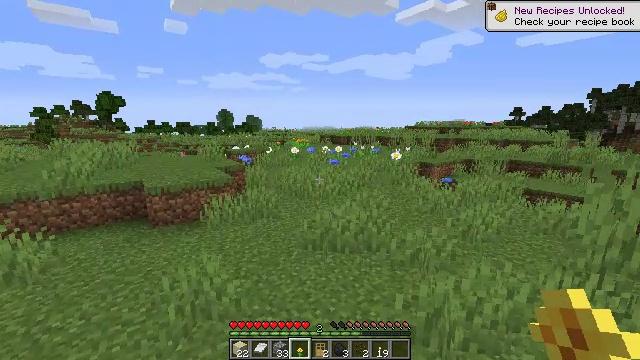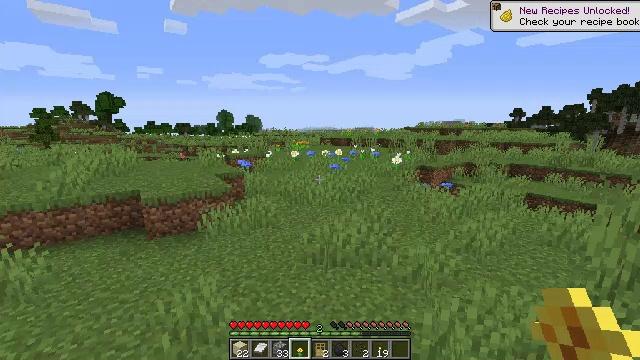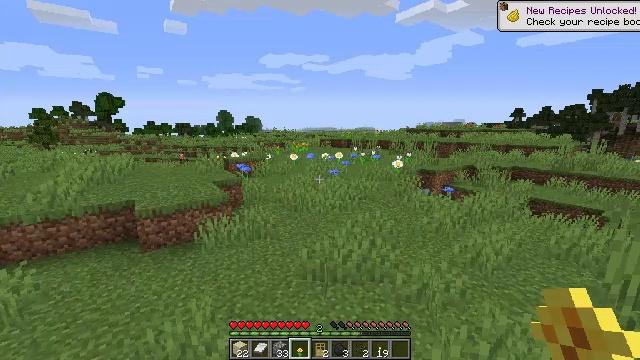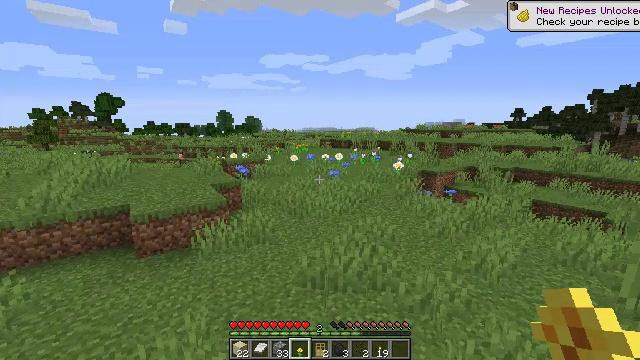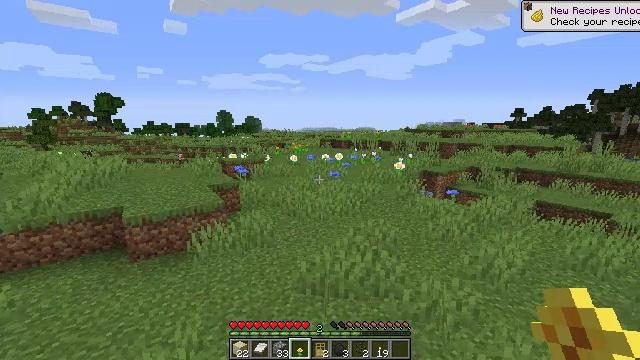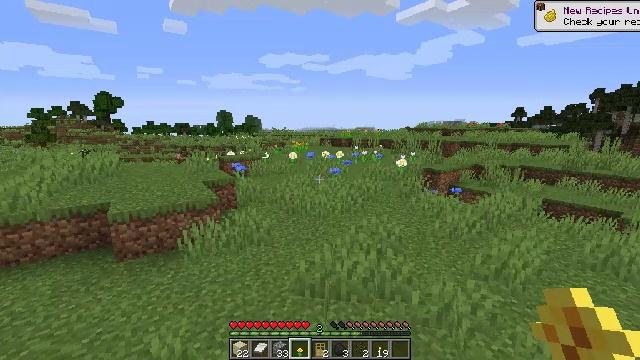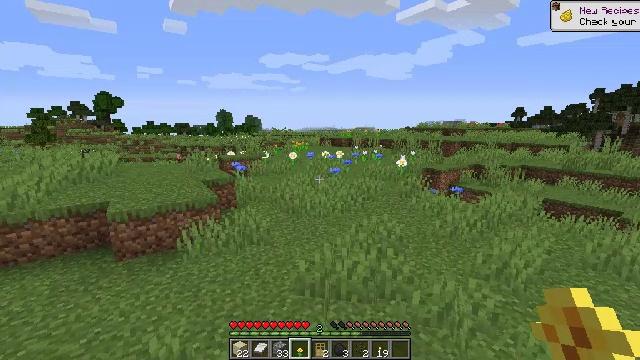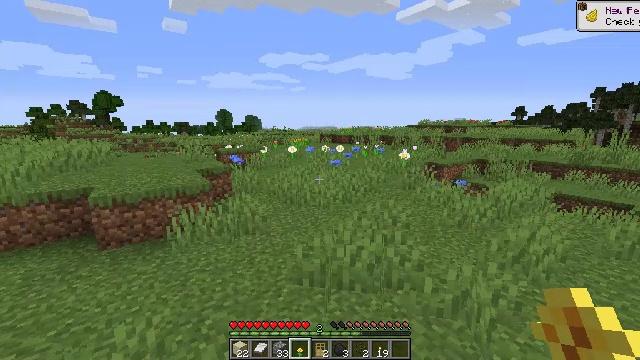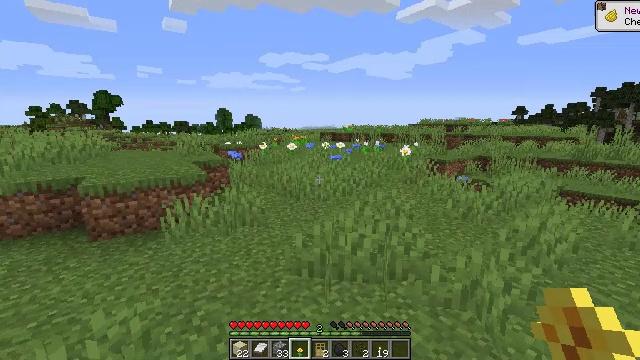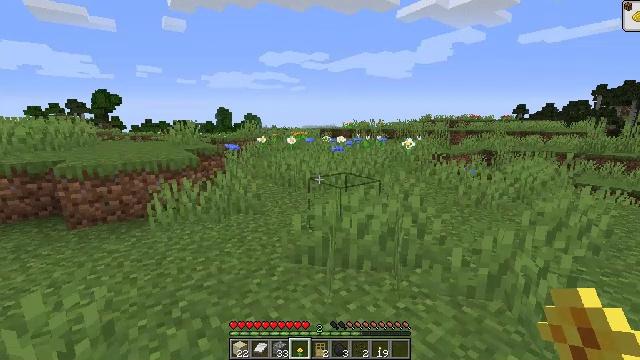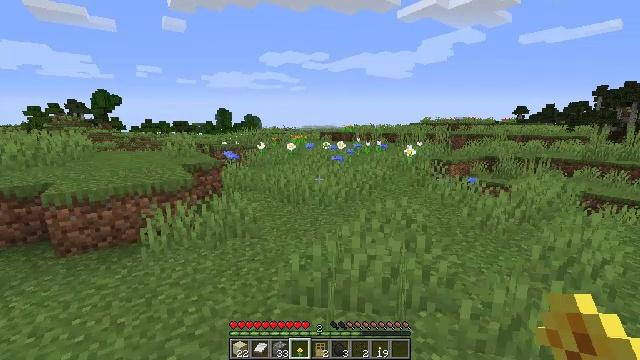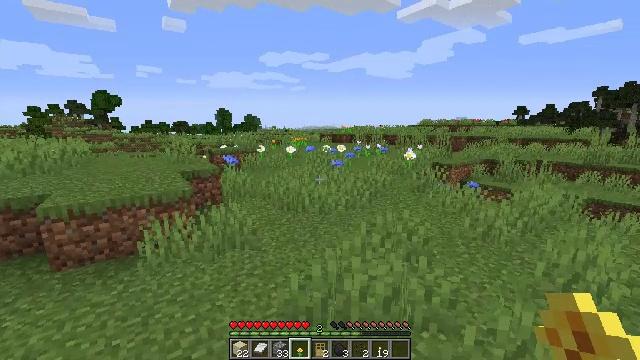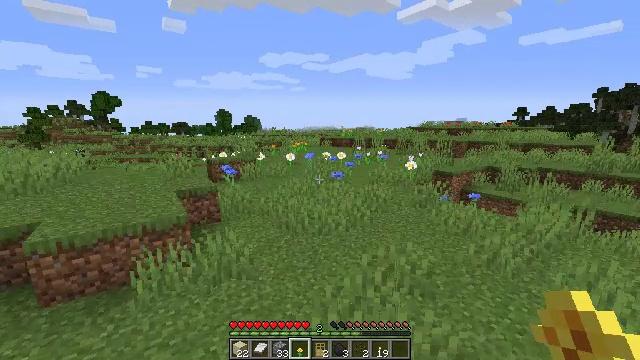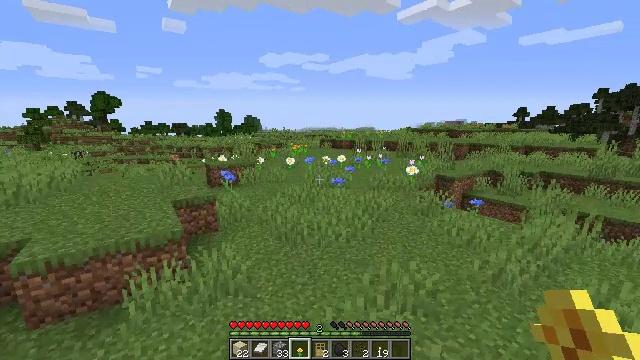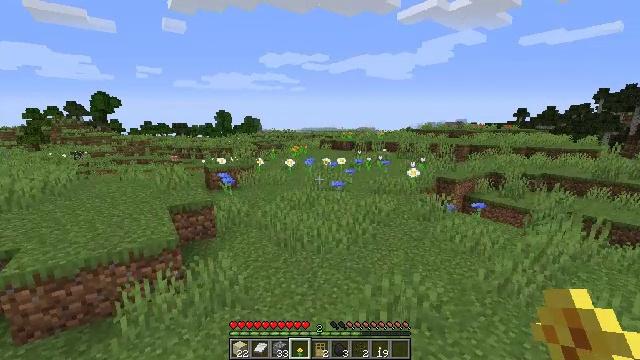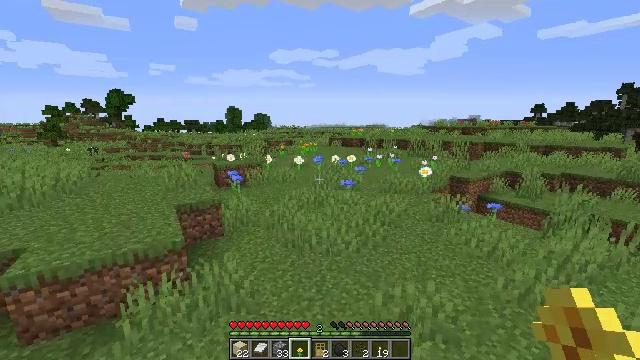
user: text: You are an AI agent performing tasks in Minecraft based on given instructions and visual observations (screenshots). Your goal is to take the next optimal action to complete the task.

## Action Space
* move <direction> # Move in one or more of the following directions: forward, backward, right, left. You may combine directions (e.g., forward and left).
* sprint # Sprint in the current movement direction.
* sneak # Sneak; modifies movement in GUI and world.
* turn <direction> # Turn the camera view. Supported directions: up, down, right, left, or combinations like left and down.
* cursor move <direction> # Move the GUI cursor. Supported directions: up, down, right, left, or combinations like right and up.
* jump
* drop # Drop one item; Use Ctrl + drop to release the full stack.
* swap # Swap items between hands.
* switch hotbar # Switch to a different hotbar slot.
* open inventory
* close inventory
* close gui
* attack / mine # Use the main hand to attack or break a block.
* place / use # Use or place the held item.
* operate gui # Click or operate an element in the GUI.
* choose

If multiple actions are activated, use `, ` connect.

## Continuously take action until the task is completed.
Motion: motion action
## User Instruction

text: Break the cornflower to collect it.
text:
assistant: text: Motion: move forward, jump
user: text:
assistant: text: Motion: move forward, jump
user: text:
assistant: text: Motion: move forward, jump
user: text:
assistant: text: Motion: move forward, jump
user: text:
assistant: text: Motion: move forward, jump
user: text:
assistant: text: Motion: move forward, jump
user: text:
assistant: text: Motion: move forward, jump
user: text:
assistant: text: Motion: move forward, jump
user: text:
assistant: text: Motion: move forward, jump
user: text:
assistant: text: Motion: move forward, jump
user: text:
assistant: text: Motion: move forward, jump
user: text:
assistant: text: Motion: move forward, jump
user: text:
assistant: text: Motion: move forward, jump
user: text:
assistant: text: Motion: move forward, jump
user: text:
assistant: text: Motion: move forward, turn left, jump
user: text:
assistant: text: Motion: move forward, turn left and down, jump
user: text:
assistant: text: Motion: move forward, jump
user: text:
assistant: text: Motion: move forward, jump
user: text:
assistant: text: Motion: move forward, jump
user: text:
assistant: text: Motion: move forward, jump
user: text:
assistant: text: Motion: move forward, jump
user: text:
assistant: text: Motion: move forward, jump
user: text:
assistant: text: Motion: move forward, jump
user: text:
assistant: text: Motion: move forward, jump
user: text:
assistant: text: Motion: move forward, jump
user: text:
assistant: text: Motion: move forward, jump
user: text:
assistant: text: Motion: move forward, jump
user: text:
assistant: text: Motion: move forward, turn left, jump
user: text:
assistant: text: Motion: move forward, turn left, jump
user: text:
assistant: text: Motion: move forward, turn left and down, jump